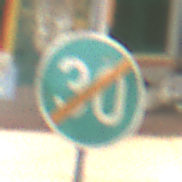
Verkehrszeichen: EndeMindestgeschwindigkeit
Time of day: Night
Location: Outdoor (Urban)
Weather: PartlyCloudy
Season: NotSpecified
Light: Artificial